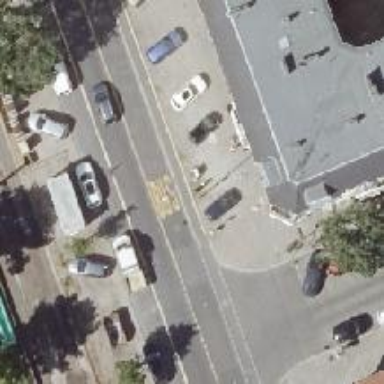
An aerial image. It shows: Pole with parking obstacle.